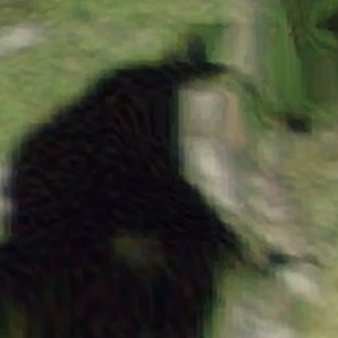
Label: other